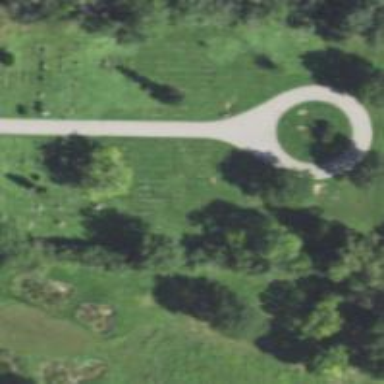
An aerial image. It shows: Cemetery with statue monument.